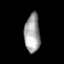
Tissue: prostate
Cell type: Myeloid cells
Senescence score: 0.7051
Nuclear area (px): 592
Mean DAPI intensity: 160.275